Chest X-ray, AP view. Patient: 39 years old, sex M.
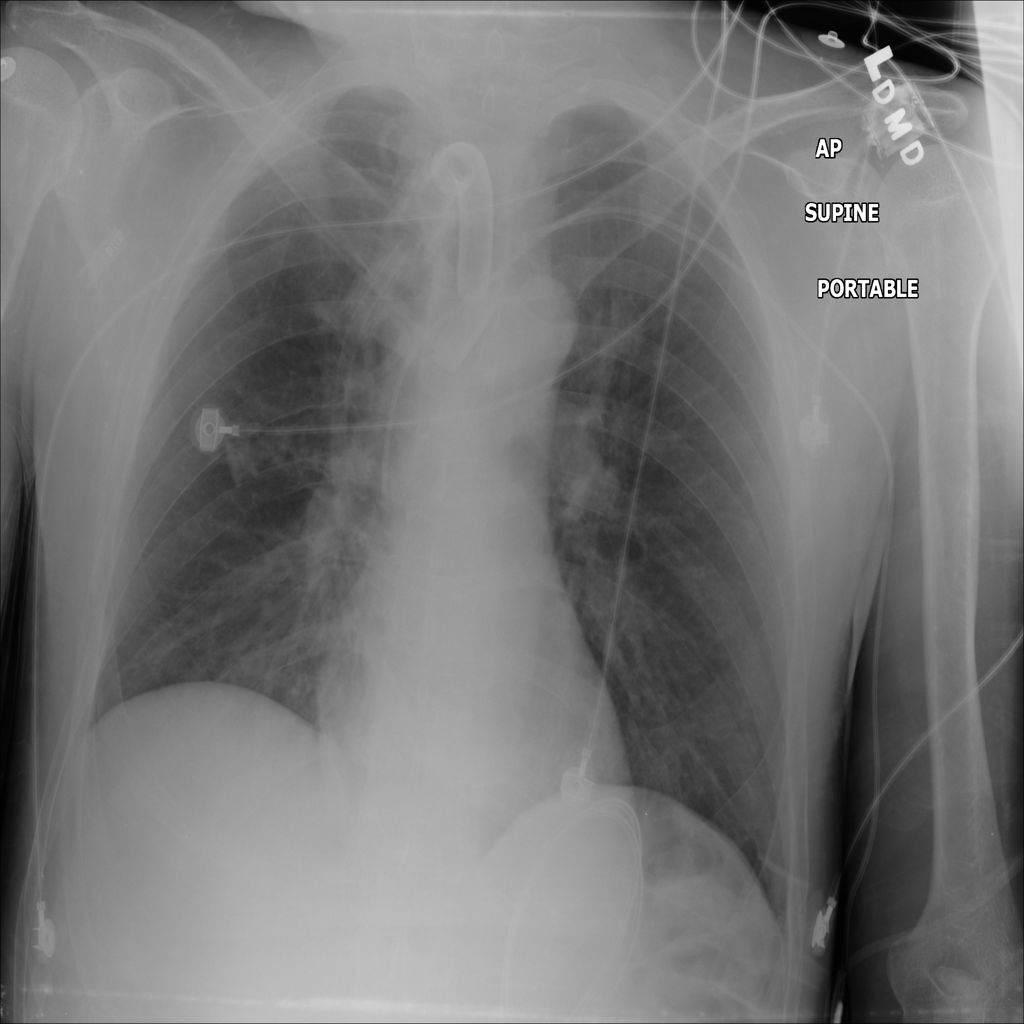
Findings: No Finding